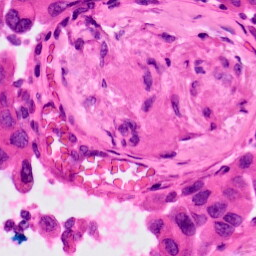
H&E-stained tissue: Lung